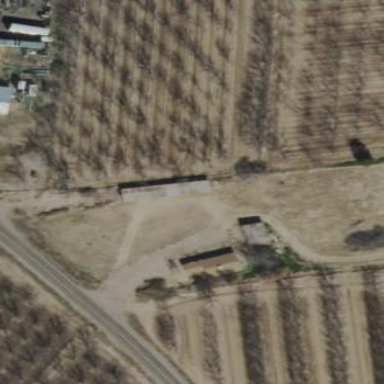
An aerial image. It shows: Orchard.